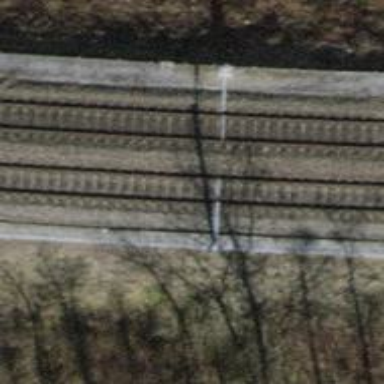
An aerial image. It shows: Single railway track with electrified contact line.